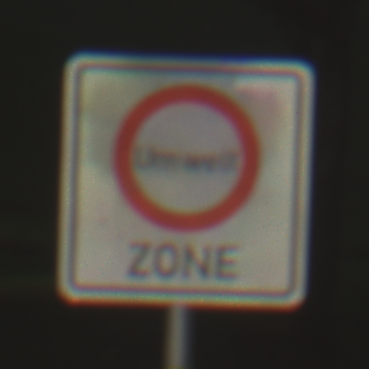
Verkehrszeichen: BeginnUmweltzone
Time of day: MorningAfternoon
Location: Outdoor (Nature)
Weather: Clear
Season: NotSpecified
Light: Natural